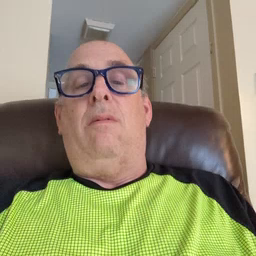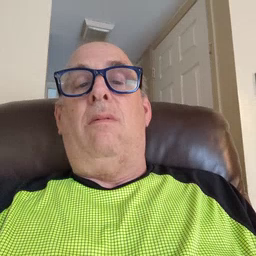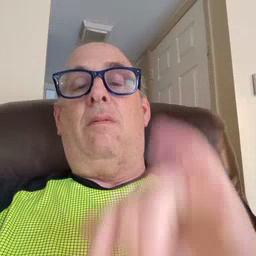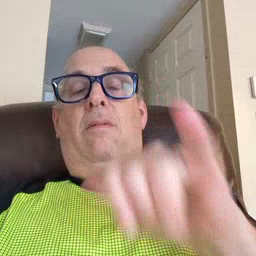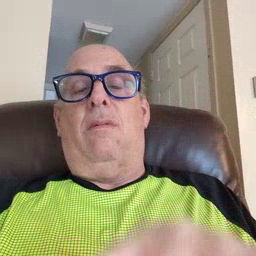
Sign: that